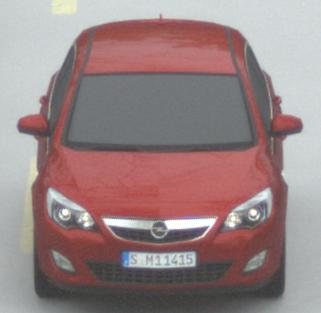
Make: Opel
Model: Astra 1.4 ecoFlex
Detailed model: Astra (J)
Model produced from: 2009/12
Model produced until: 2010/12
Doors: 5
Color: red
Road condition: dry road
Daytime: midday
Contrast: low contrast